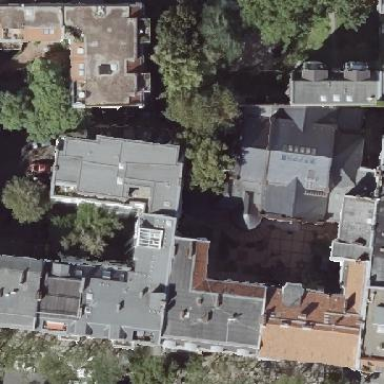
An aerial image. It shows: Residential building that also serves as place of worship.